Point out the variations between the two images.
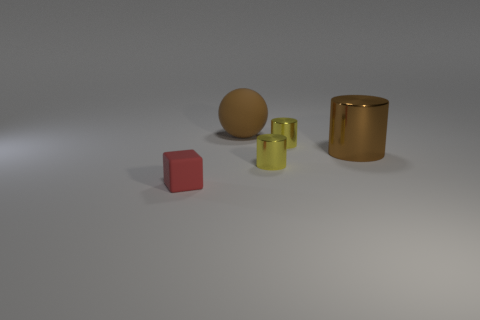
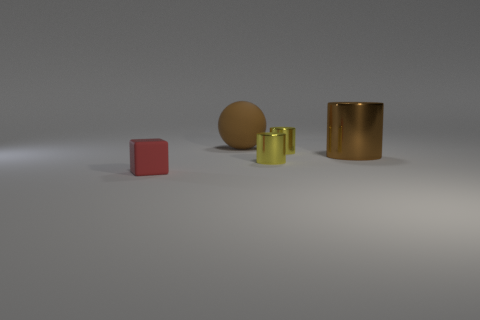
the tiny rubber thing moved
the red object changed its location
the red cube is in a different location
the tiny red matte block that is in front of the brown cylinder moved
the small red matte cube in front of the big metal cylinder moved
the small red matte block that is left of the brown matte sphere moved